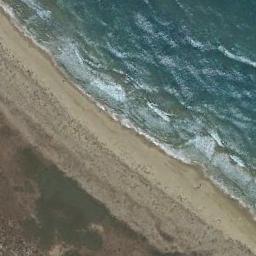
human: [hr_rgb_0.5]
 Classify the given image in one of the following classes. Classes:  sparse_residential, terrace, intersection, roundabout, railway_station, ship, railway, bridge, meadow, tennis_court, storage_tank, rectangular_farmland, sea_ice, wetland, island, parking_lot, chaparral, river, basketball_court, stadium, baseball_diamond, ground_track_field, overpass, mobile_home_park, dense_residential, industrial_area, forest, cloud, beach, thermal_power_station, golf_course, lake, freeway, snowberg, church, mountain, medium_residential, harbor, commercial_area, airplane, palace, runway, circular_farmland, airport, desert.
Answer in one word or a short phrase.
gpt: beach